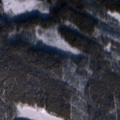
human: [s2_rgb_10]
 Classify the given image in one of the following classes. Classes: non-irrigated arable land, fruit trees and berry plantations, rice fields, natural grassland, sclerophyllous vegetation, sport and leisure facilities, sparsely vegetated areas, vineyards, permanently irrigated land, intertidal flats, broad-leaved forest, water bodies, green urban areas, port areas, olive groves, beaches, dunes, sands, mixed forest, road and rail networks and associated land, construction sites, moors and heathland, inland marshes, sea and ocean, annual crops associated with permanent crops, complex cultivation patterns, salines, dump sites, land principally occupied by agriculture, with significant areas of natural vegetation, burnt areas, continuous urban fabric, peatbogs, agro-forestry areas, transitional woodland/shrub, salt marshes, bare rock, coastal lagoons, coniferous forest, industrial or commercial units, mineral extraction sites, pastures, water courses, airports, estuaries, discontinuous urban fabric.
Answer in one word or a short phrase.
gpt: coniferous forest